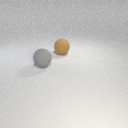
large gray rubber sphere to the left of large brown rubber sphere